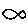
Label: fish